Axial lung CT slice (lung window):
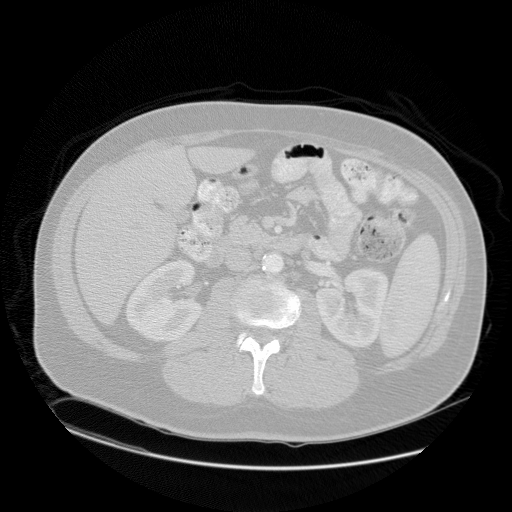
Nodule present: no